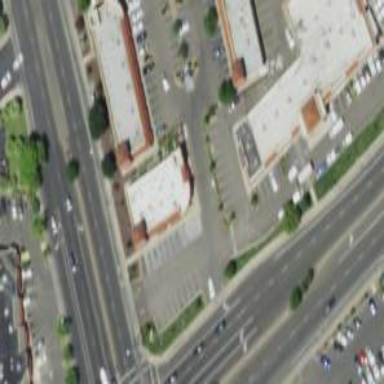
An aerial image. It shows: Commercial area.